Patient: sex F, age 71
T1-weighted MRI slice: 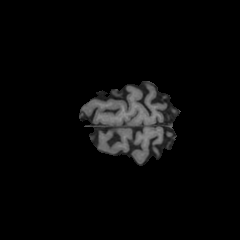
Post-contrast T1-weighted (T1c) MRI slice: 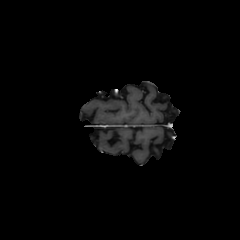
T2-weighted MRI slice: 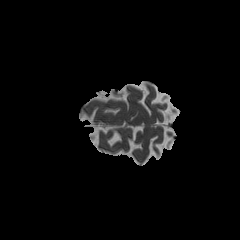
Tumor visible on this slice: no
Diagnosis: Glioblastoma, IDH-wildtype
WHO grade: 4